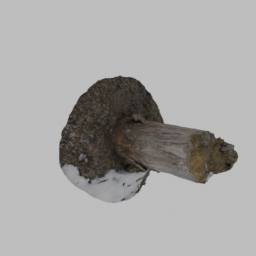
Label: nature